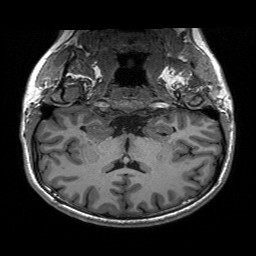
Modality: T1w
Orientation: sagittal
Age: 22
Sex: female
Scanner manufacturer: siemens
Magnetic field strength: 3 T
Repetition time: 2.3 s
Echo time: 0.00197 s